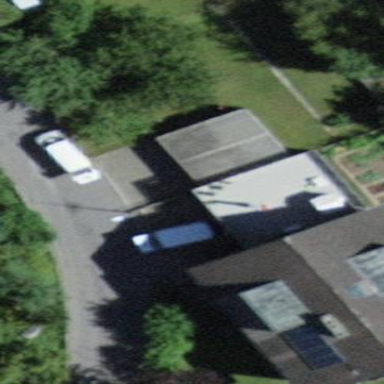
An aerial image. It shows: Garage.